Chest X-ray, PA view. Patient: 46 years old, sex M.
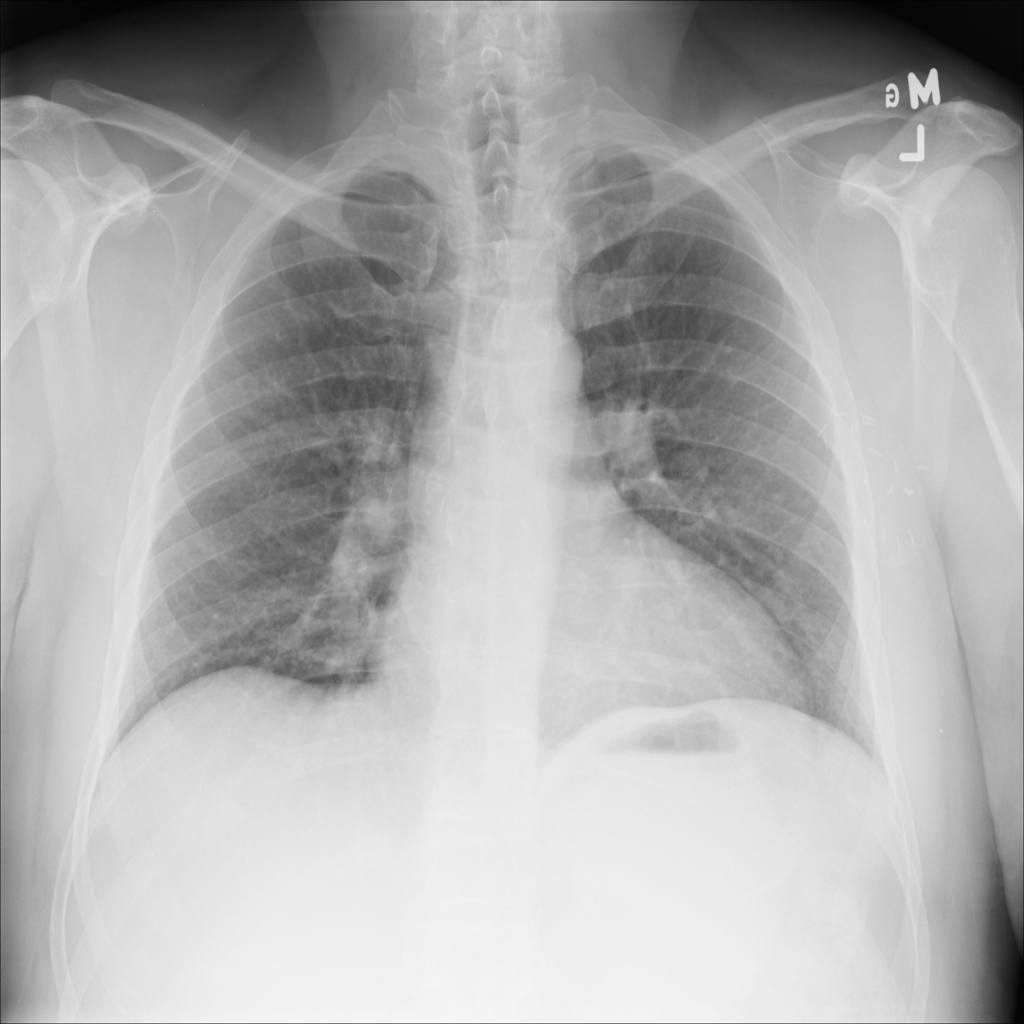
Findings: No Finding